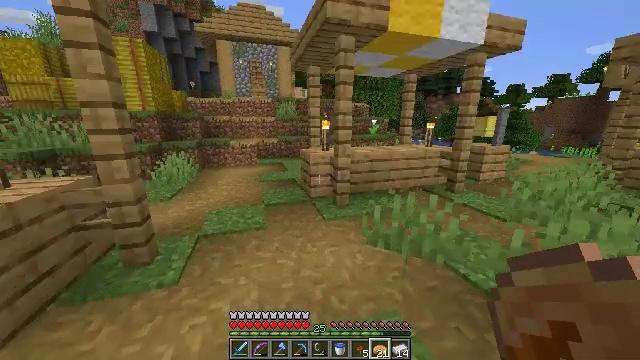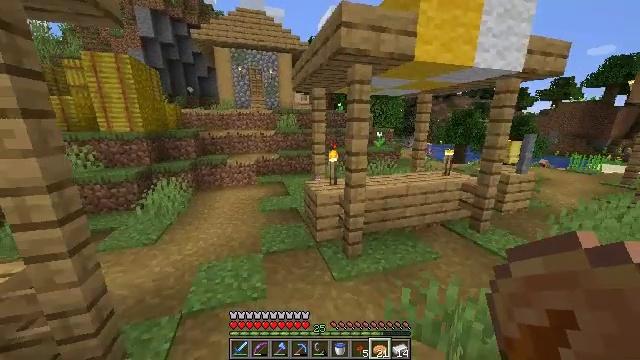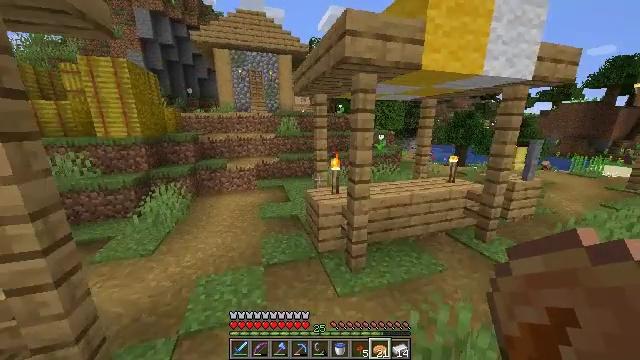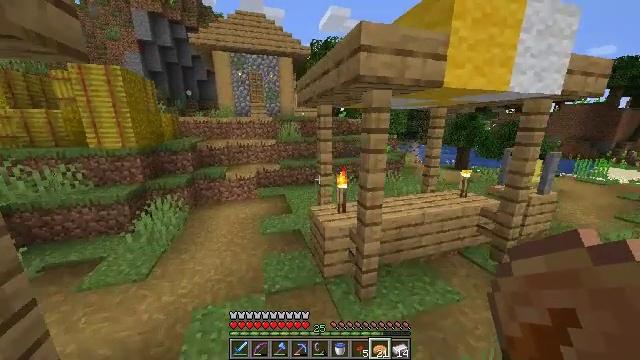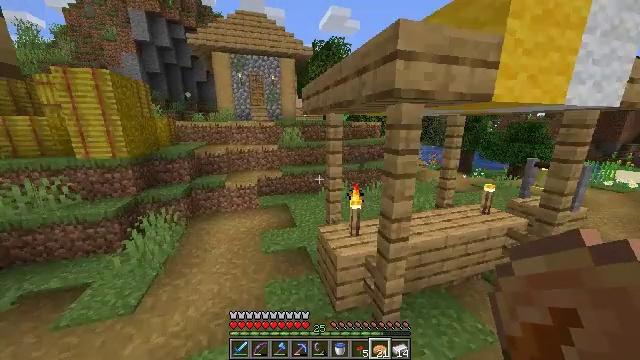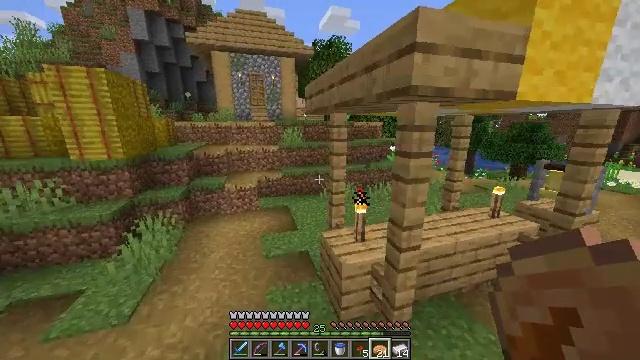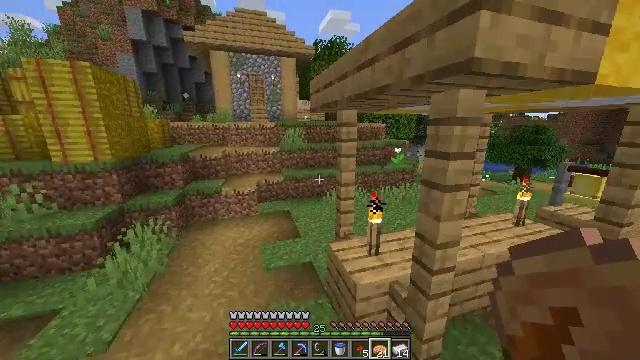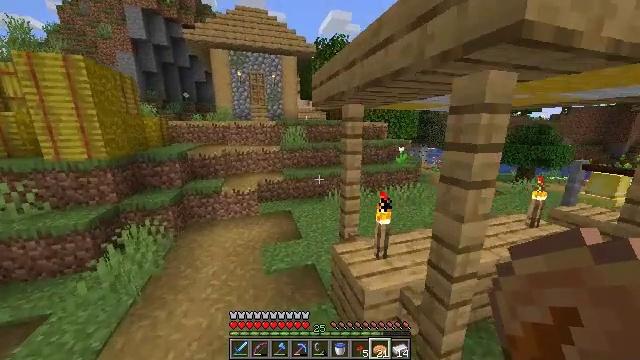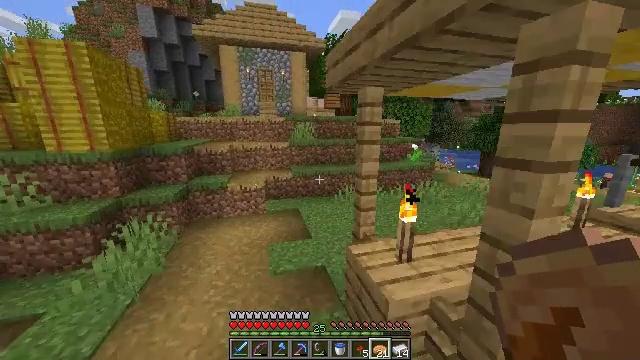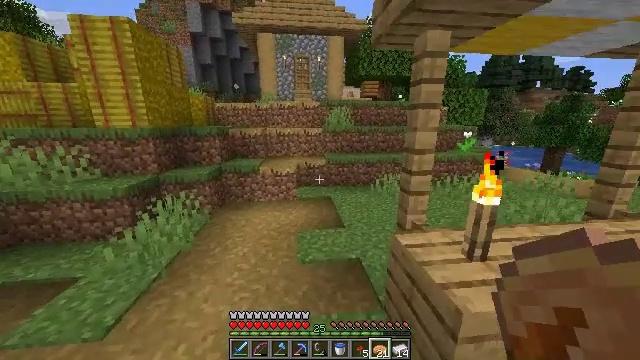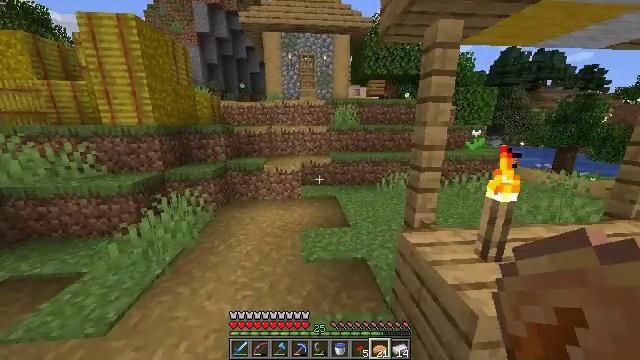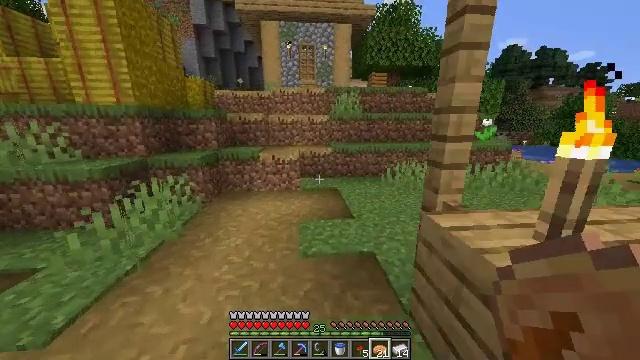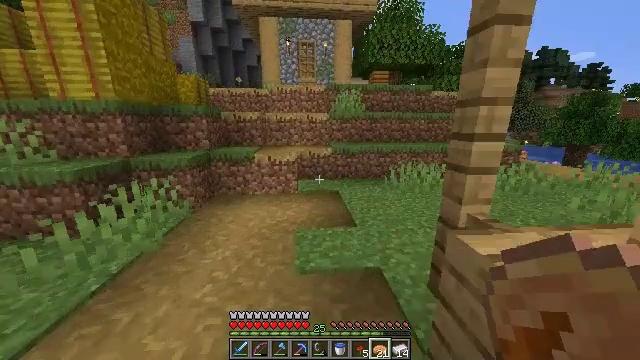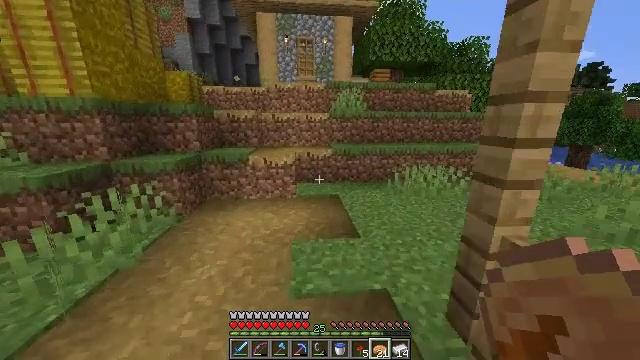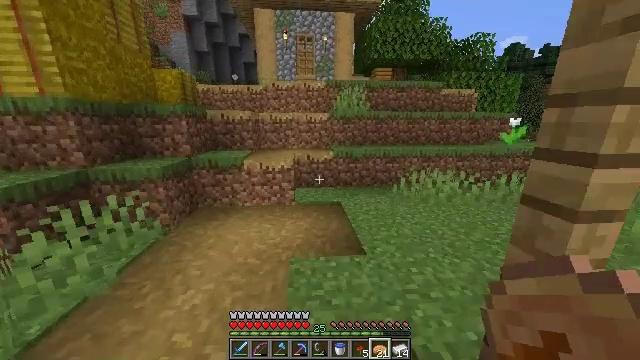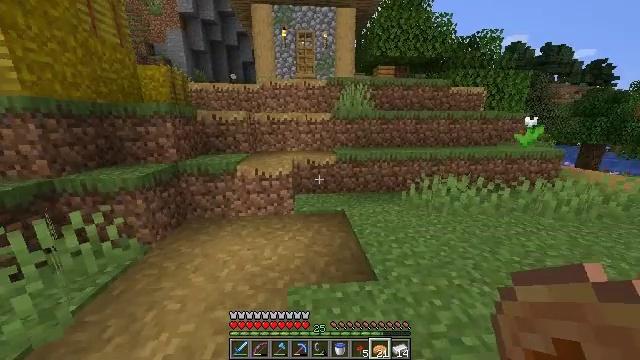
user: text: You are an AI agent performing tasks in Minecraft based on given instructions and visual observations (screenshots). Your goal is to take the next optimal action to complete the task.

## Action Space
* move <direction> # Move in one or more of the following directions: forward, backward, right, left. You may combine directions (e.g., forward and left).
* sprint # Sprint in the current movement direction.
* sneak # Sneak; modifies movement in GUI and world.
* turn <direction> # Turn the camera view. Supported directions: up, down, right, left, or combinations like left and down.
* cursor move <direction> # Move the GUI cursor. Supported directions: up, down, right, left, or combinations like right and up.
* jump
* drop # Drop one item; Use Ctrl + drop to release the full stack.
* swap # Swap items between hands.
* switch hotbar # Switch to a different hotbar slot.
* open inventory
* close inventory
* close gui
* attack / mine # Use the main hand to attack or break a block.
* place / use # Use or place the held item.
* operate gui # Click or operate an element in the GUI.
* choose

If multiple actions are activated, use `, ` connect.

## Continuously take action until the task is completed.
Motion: motion action
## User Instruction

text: Collect oxeye daisy from the ground.
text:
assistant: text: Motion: move forward and move left, sprint, jump
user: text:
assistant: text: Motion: move forward and move left, sprint, jump
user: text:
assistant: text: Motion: move forward and move left, sprint, jump
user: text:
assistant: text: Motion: move forward and move left, sprint, jump
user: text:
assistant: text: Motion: move forward, sprint, jump
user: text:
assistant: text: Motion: move forward, sprint, jump
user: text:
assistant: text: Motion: move forward, sprint, jump
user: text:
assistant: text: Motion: move forward, sprint, turn left, jump
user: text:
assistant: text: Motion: move forward, sprint, turn left and down, jump
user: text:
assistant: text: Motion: move forward, sprint, turn left
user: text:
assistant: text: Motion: move forward, sprint
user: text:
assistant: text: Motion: move forward, sprint
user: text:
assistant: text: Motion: move forward, sprint
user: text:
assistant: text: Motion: move forward, sprint
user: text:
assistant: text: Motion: move forward, sprint
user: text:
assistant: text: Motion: move forward, sprint
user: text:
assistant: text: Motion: move forward, sprint
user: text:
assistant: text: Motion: move forward, sprint
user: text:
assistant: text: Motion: move forward, sprint
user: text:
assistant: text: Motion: move forward, sprint, turn left, jump
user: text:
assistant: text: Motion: move forward, sprint, turn left, jump
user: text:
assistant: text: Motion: move forward, sprint, jump
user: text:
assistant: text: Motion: move forward, sprint, jump
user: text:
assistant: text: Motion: move forward, sprint, jump
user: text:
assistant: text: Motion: move forward, sprint, jump
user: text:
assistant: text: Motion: move forward and move left, sprint, jump
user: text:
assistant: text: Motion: move forward and move left, sprint, jump
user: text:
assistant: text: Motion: move forward and move left, sprint, jump
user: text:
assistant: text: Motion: move forward and move left, sprint, jump
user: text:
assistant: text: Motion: move forward and move left, sprint, jump